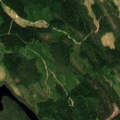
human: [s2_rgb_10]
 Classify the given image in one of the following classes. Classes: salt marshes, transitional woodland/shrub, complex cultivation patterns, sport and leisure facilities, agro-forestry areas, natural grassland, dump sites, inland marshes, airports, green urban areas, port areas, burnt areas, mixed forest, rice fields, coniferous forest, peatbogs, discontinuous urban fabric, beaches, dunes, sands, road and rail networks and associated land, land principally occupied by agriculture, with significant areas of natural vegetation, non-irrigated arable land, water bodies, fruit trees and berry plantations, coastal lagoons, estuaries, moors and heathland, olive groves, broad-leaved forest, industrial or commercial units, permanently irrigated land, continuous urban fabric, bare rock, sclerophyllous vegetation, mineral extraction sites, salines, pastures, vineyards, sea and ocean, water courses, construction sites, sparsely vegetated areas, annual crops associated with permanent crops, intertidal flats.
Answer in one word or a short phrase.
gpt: coniferous forest, mixed forest, transitional woodland/shrub